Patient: sex M, age 58
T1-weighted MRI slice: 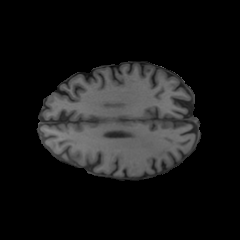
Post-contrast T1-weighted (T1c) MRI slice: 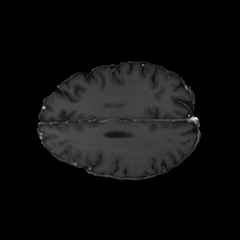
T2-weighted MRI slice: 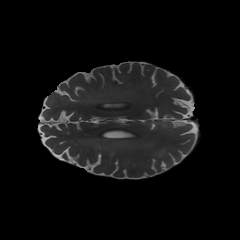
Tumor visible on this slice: yes
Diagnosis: Glioblastoma, IDH-wildtype
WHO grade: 4